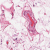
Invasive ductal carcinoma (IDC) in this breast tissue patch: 0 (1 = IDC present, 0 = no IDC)